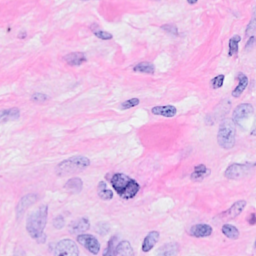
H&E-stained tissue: Breast